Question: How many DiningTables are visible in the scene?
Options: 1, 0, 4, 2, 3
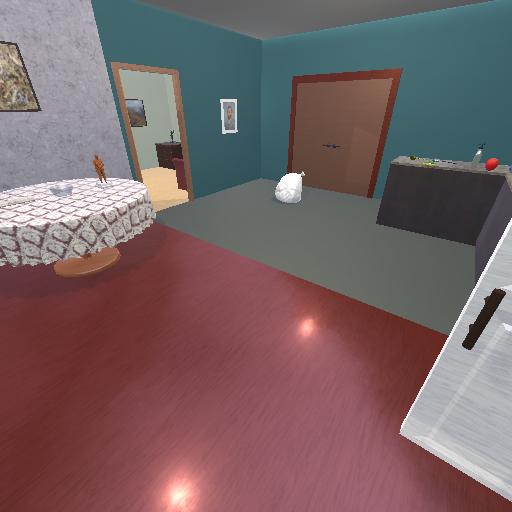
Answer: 1